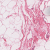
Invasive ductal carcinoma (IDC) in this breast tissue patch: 0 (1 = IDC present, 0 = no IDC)